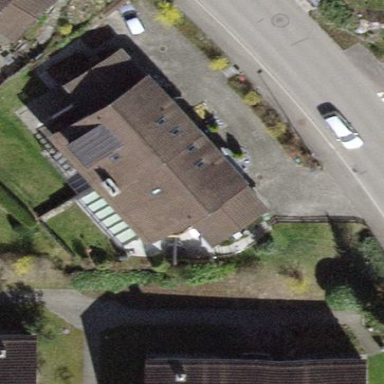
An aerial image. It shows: Building with tile roof.